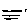
Label: line